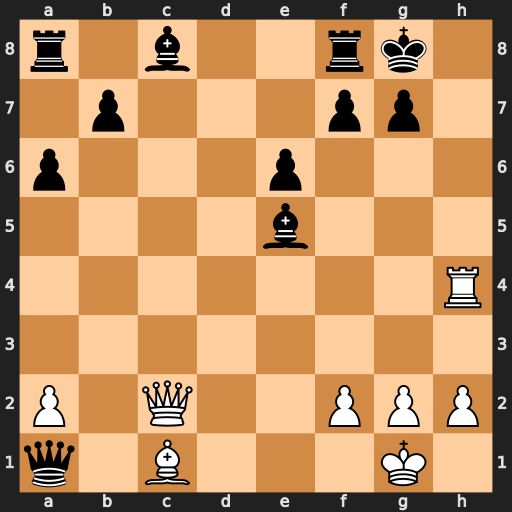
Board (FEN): r1b2rk1/1p3pp1/p3p3/4b3/7R/8/P1Q2PPP/q1B3K1
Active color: w
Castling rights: -
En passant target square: -
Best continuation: Qh7#